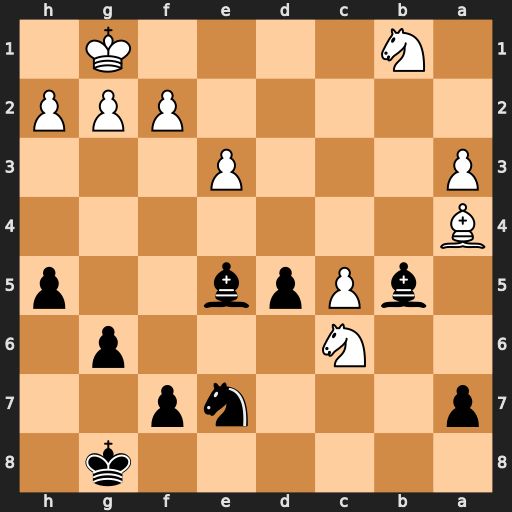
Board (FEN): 6k1/p3np2/2N3p1/1bPpb2p/B7/P3P3/5PPP/1N4K1
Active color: b
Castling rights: -
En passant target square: -
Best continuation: Bxc6 Bxc6 Nxc6